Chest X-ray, PA view. Patient: 49 years old, sex F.
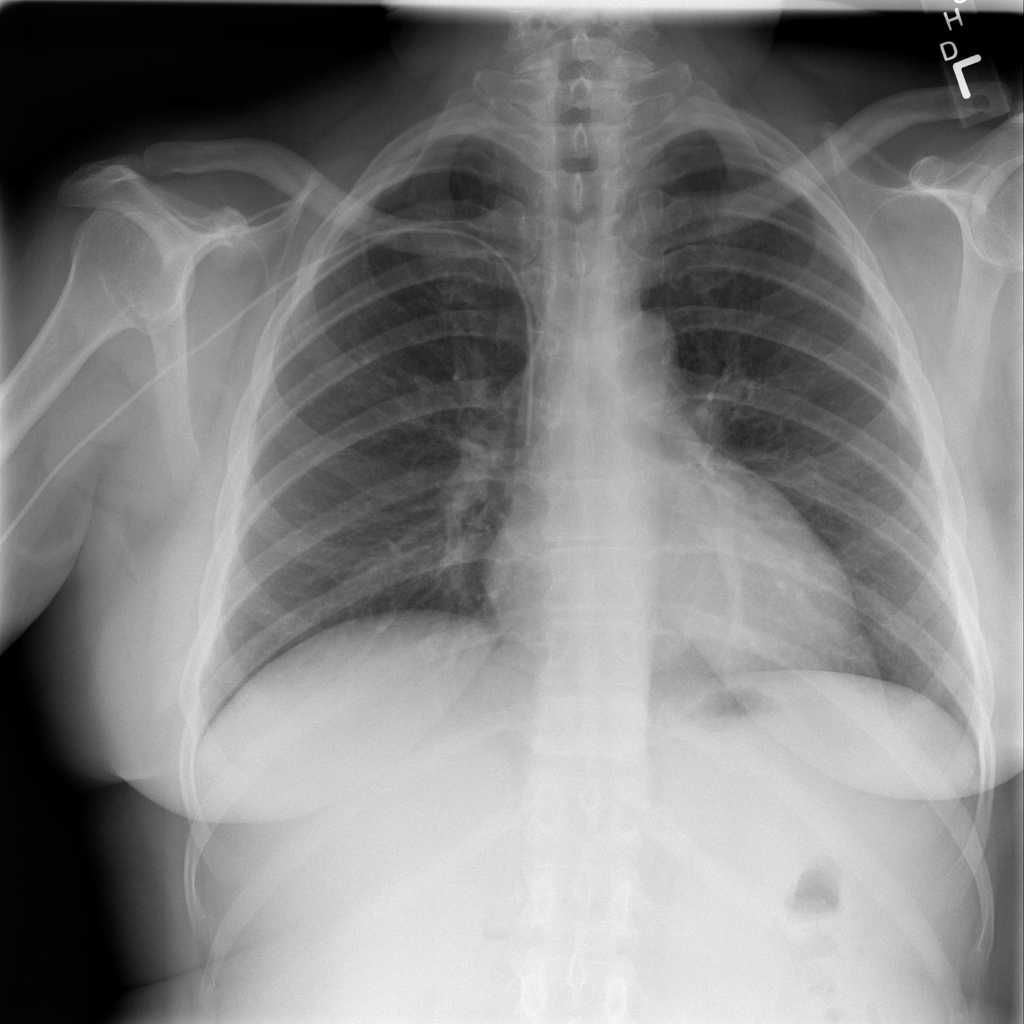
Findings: No Finding